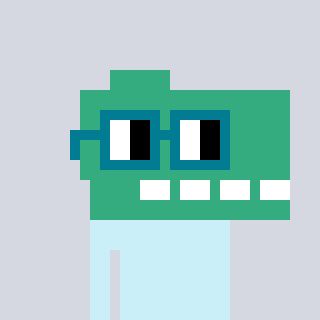
a pixel art character with square dark green glasses, a dino-shaped head and a peachy-colored body on a cool background